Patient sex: F
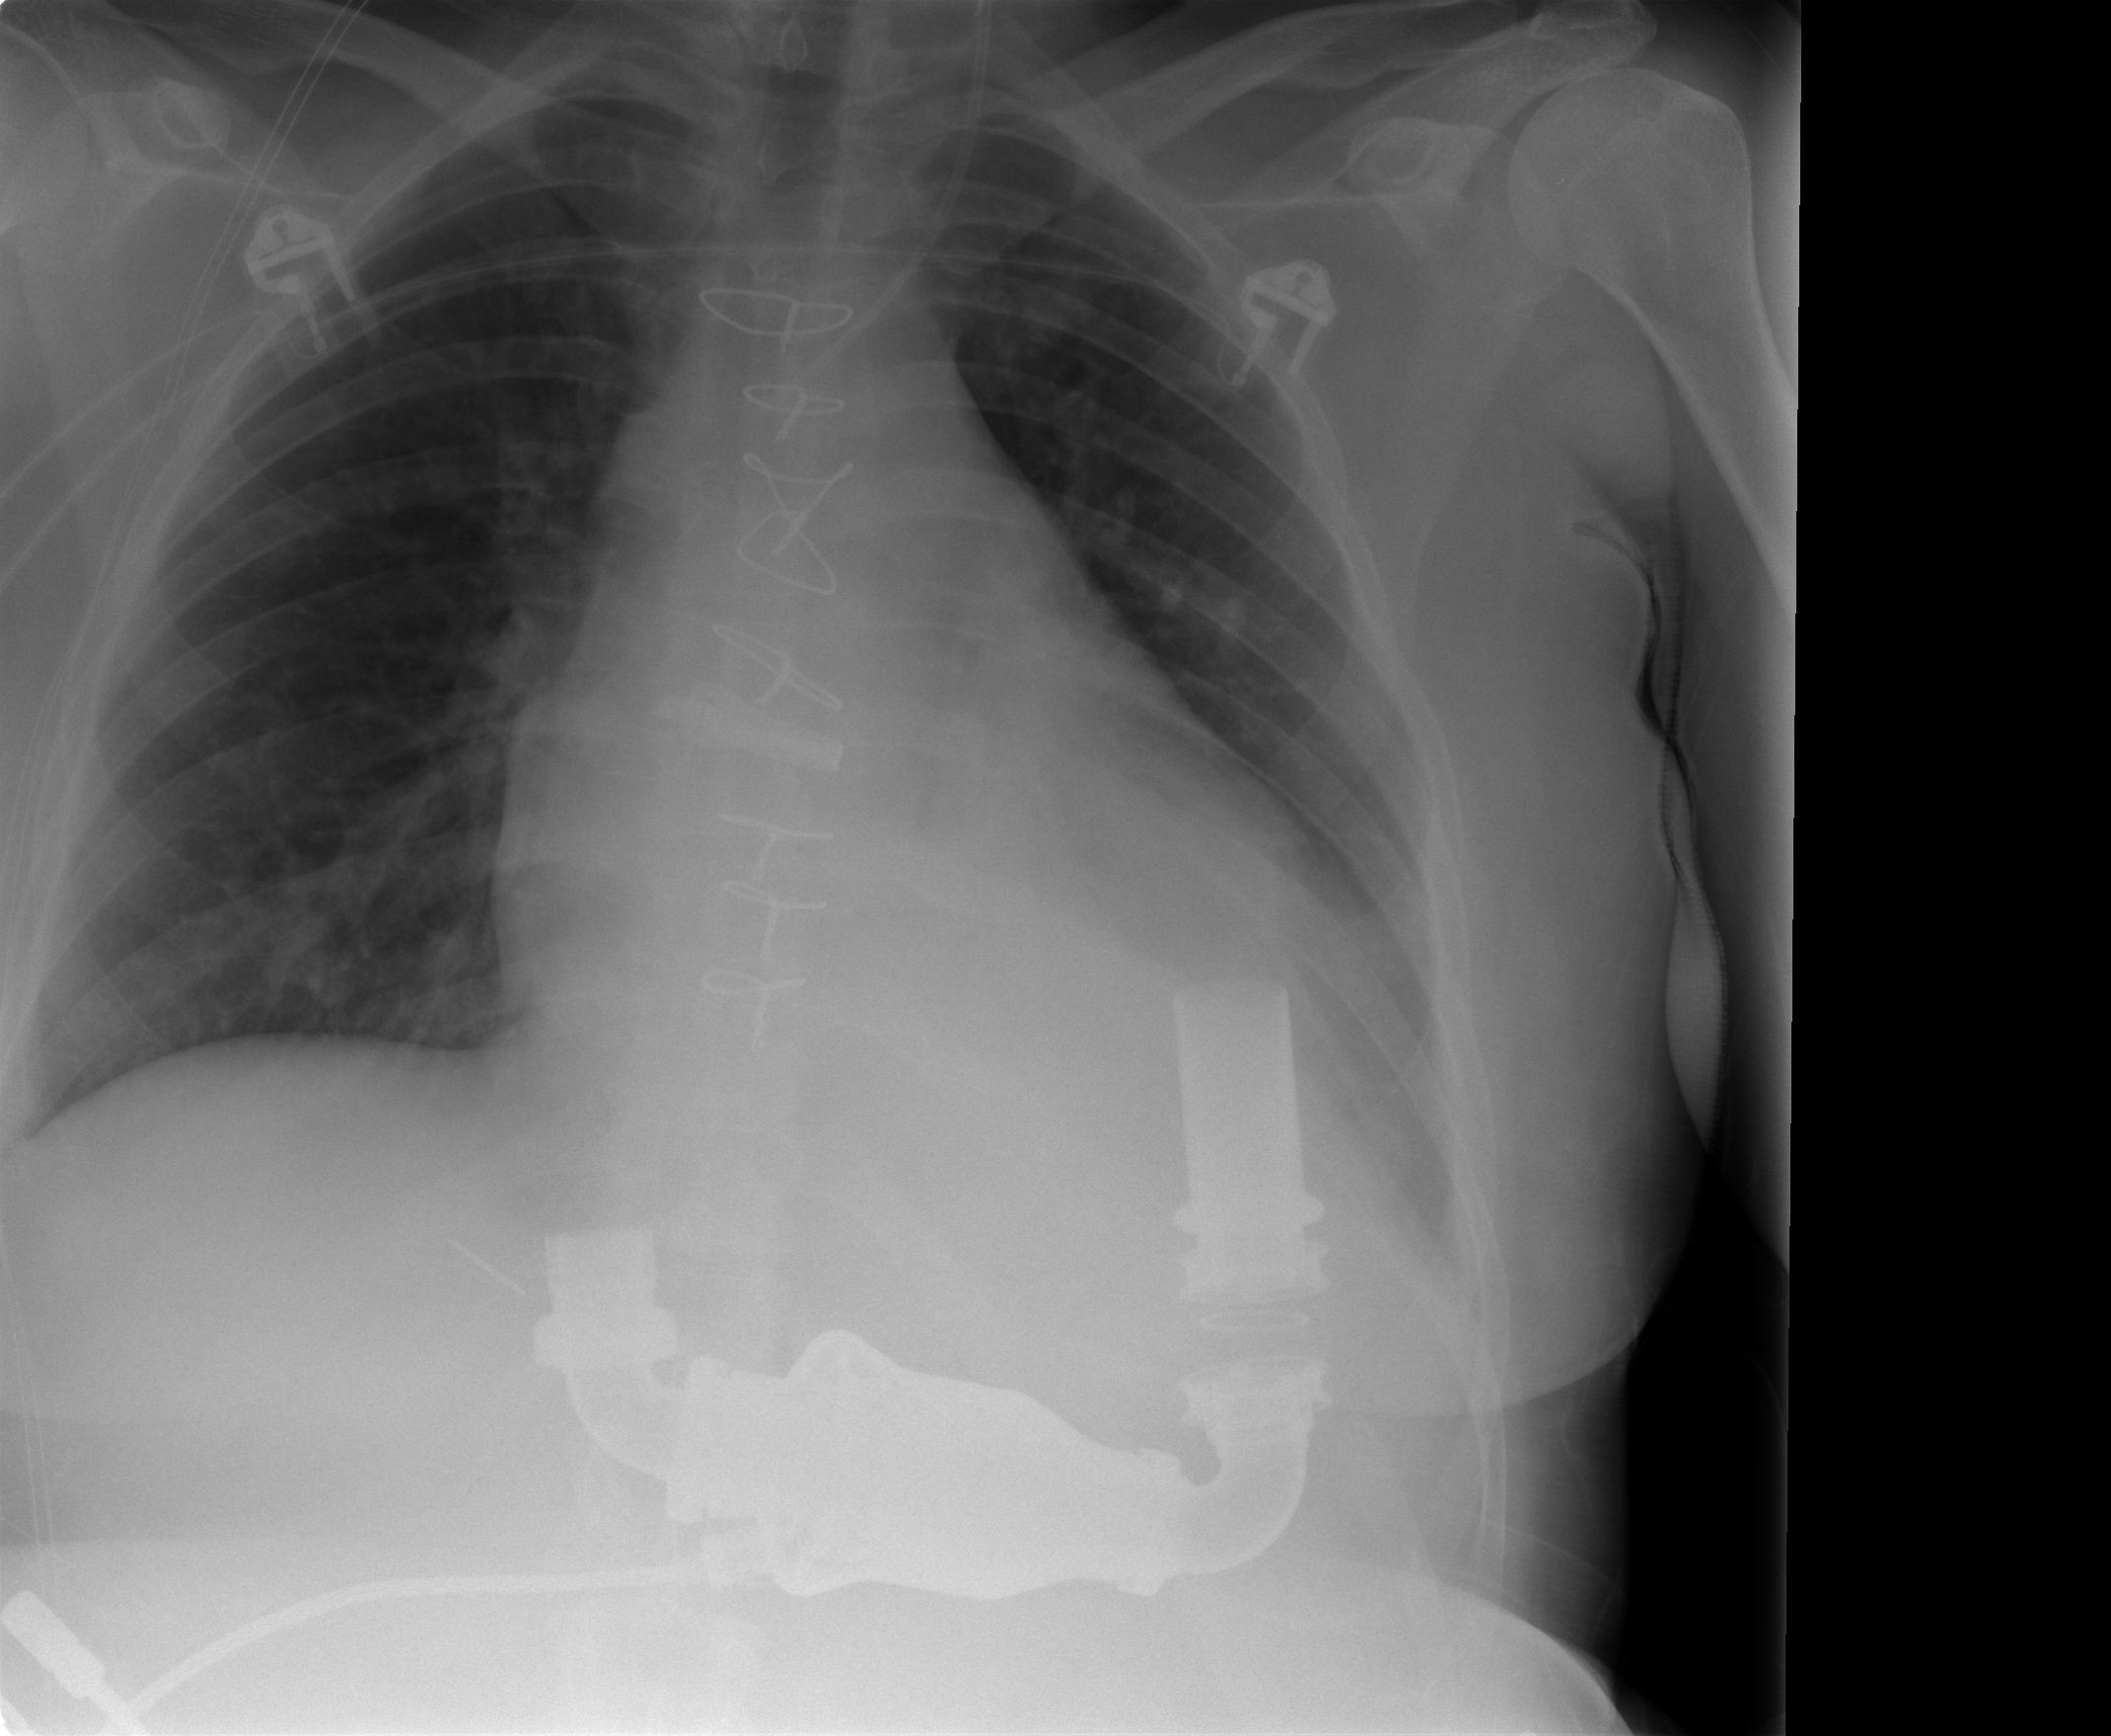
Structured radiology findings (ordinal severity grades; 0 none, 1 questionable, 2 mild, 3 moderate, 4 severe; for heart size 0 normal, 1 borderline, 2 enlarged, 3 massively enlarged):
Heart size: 2
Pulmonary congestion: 0
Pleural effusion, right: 0
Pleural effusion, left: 1
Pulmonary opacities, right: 0
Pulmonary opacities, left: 0
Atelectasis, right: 0
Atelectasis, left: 2